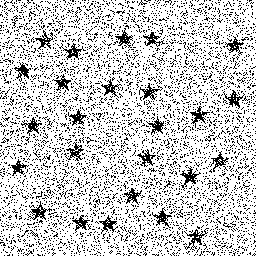
Squares: 0
Triangles: 0
Stars: 25
Total shapes: 25